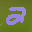
Label: 2